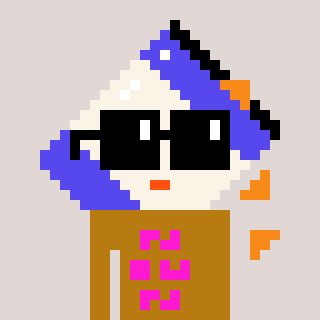
a pixel art character with square black sunglasses, a chips-shaped head and a gold-colored body on a warm background